Question: I have a SIP application that needs to send UDP packets to set up the SIP calls. SIP has a timeout mechanism to cope with delivery failures. An additional thing I would like to be able to do is detect whether a UDP socket is closed in order having to wait the 32s retransmit interval SIP uses.
The cases I am referring to are when an attempt to send to a UDP socket results in an ICMP Destination Unreachable packet being generated by the remote host. If I attempt to send a UDP packet to a host that's up but that the port is not listening I can see the ICMP message arriving back with a packet tracer but the question is how do I get access to that from my C# code?
I'm playing around with raw sockets but as yet have not been able to get the ICMP packets to be received by my program. The sample below never receives a packet even though ICMP messages are arriving on my PC.
'''
Socket icmpListener = new Socket(AddressFamily.InterNetwork, SocketType.Raw, ProtocolType.Icmp);
icmpListener.Bind(new IPEndPoint(IPAddress.Any, 0));
byte[] buffer = new byte[4096];
EndPoint remoteEndPoint = new IPEndPoint(IPAddress.Any, 0);
int bytesRead = icmpListener.ReceiveFrom(buffer, ref remoteEndPoint);
logger.Debug("ICMPListener received " + bytesRead + " from " + remoteEndPoint.ToString());
'''
Below is a wireshark trace showing the ICMP responses coming into my PC from an attempt to send a UDP packet from 10.0.0.100 (my PC) to 10.0.0.138 (my router) on a port I know it's not listening on. My problem is how to make use of those ICMP packets to realise the UDP send has failed rather than just waiting for the application to timeout after an arbitrary period?

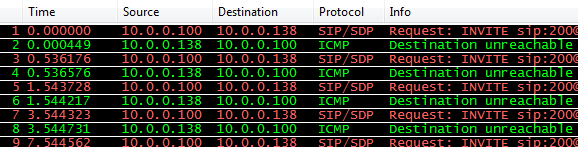
Answer: Nearly 3 years later and I stumbled across <URL>.
The two key points are that the socket has to be bound to a single specific IP address rather than IPAddress.Any and the IOControl call which sets the SIO_RCVALL flag.
'''
Socket icmpListener = new Socket(AddressFamily.InterNetwork, SocketType.Raw, ProtocolType.Icmp);
icmpListener.Bind(new IPEndPoint(IPAddress.Parse("10.1.1.2"), 0));
icmpListener.IOControl(IOControlCode.ReceiveAll, new byte[] { 1, 0, 0, 0 }, new byte[] { 1, 0, 0, 0 });
byte[] buffer = new byte[4096];
EndPoint remoteEndPoint = new IPEndPoint(IPAddress.Any, 0);
int bytesRead = icmpListener.ReceiveFrom(buffer, ref remoteEndPoint);
Console.WriteLine("ICMPListener received " + bytesRead + " from " + remoteEndPoint);
Console.ReadLine();
'''
I also had to set a firewall rule to allow ICMP Port Unreachable packets to be received.
'''
netsh advfirewall firewall add rule name="All ICMP v4" dir=in action=allow protocol=icmpv4:any,any
'''